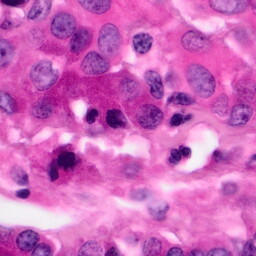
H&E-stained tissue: Pancreatic